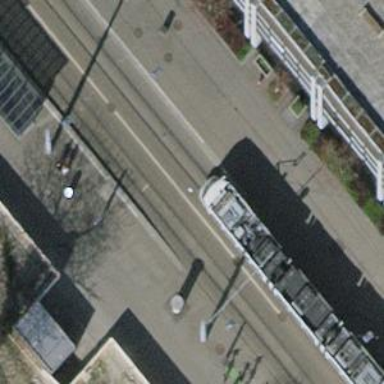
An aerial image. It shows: Platform with shelter for public transport. It is railway platform.